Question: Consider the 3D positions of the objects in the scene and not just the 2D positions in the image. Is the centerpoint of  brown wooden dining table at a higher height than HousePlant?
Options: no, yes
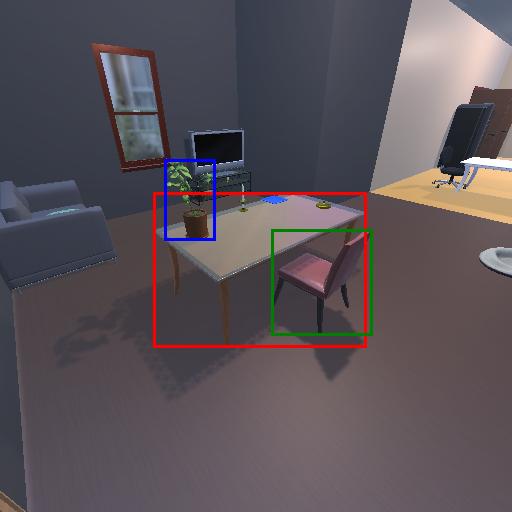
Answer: no